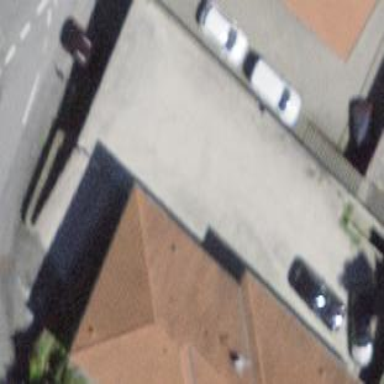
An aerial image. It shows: Building that is motorcycle shop.